Interaction volume radius: 5 \u00c5
Interaction volume height: 35 \u00c5
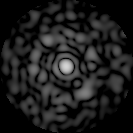
Disorder parameter: 0.8386